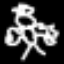
Label: angel